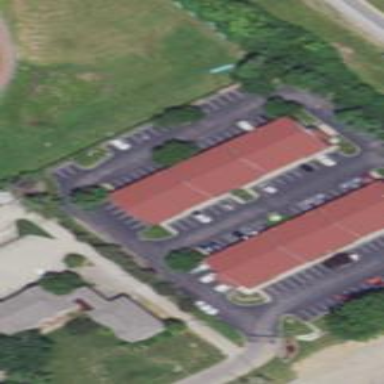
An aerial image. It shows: Hotel building.